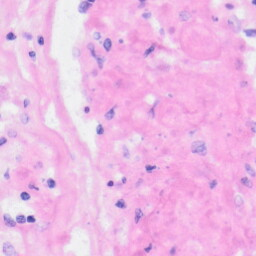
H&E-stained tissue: Kidney